Question: i've seen this cool kind of menu in different apps, so i guess it is part of the android SDK. but i could not figure out its name. anyone already used it and knows how to create it?

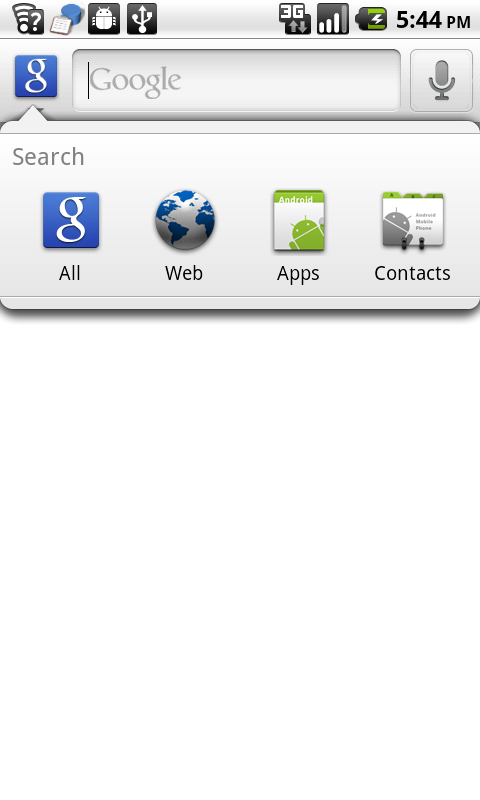
Answer: We refer to it as the quick action bar, but it's not part of the SDK. The GreenDroid project provides an implementation of this component under Apache 2.0 license though.